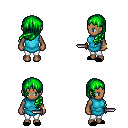
a pixel art fantasy rpg character, female body template, human, dark skin, teal tunic, white pants, green left-swept hairstyle, bracelets, black slippers, dagger, four views (front, back, left, right), 2x2 character sprite sheet, small pixel art, hard edges, no anti-aliasing